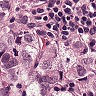
Metastatic tissue present: yes